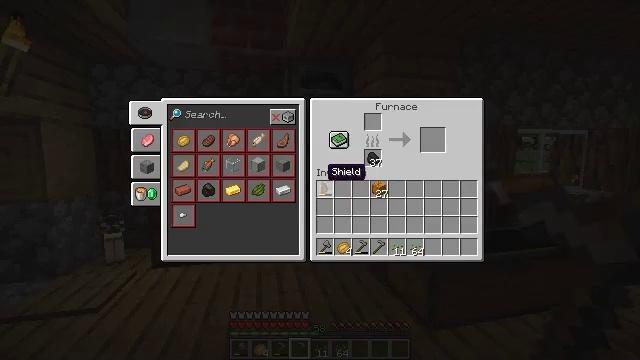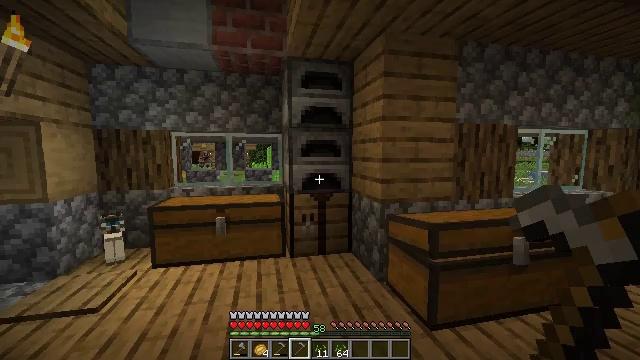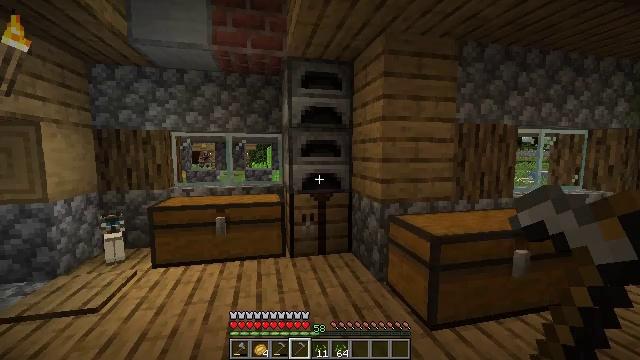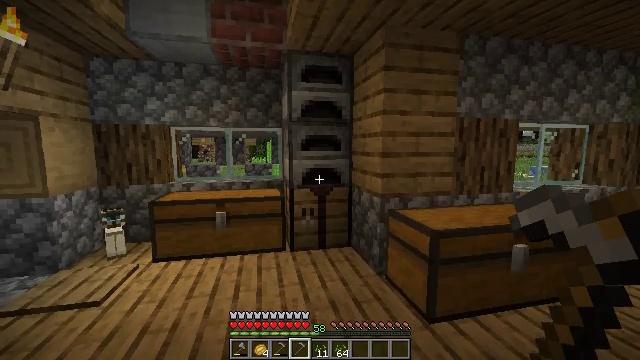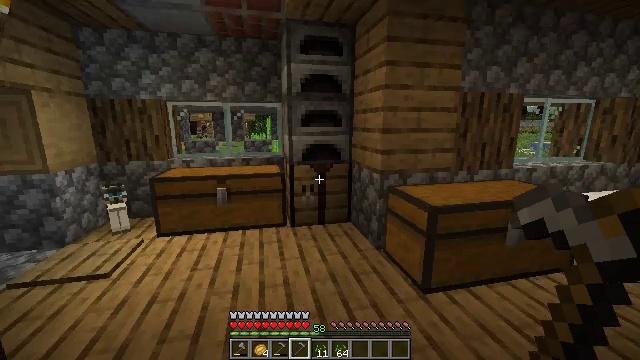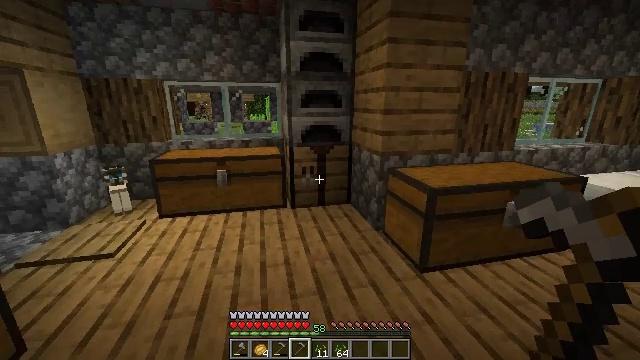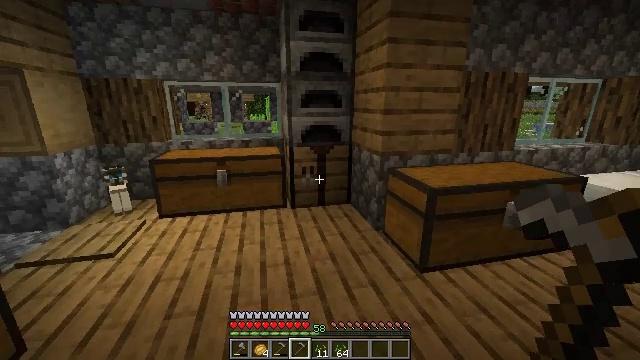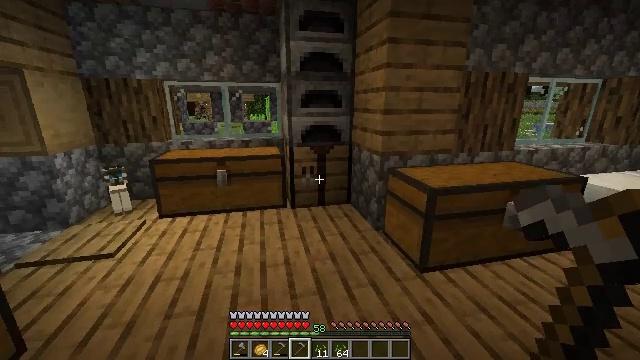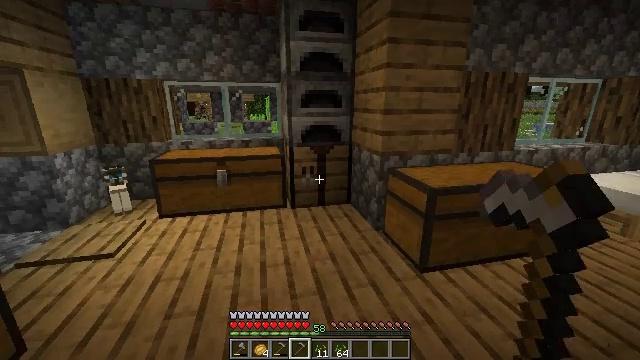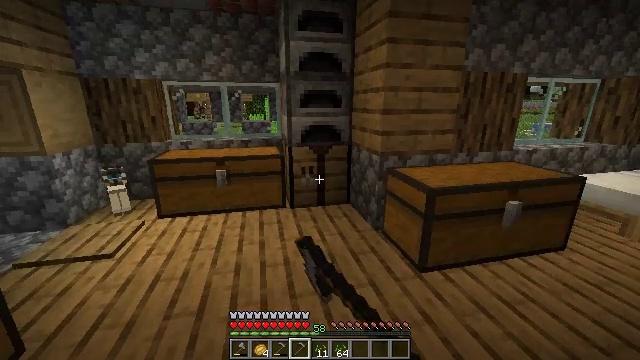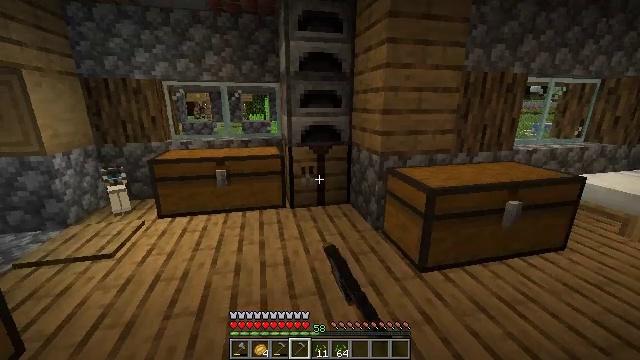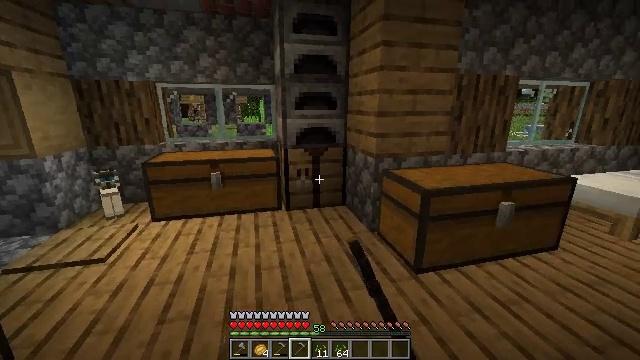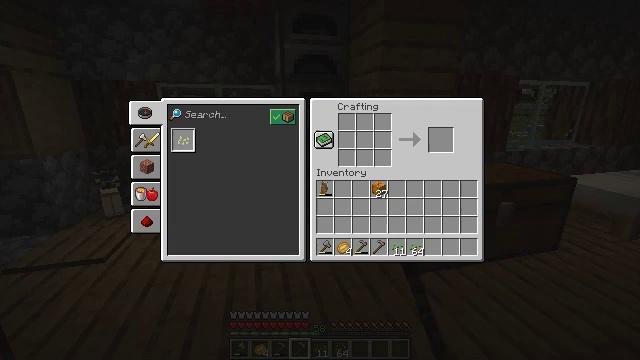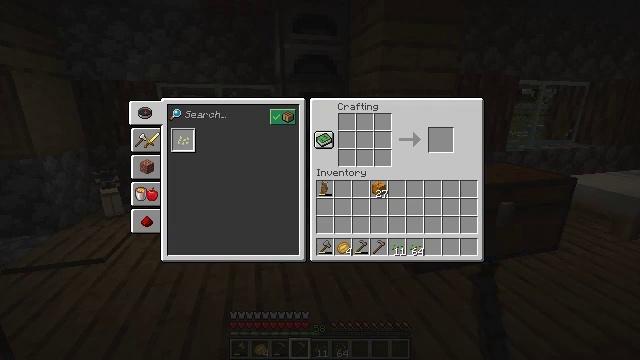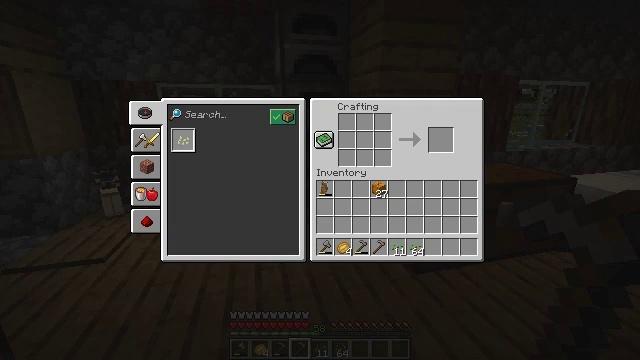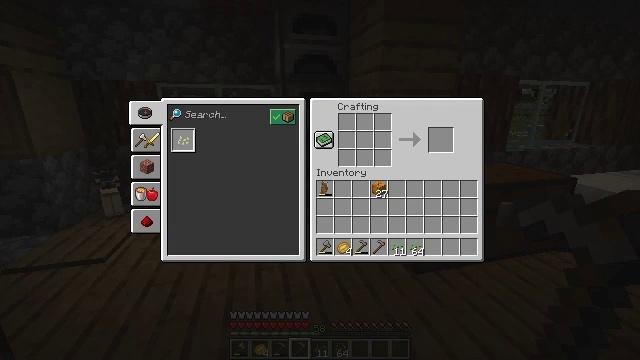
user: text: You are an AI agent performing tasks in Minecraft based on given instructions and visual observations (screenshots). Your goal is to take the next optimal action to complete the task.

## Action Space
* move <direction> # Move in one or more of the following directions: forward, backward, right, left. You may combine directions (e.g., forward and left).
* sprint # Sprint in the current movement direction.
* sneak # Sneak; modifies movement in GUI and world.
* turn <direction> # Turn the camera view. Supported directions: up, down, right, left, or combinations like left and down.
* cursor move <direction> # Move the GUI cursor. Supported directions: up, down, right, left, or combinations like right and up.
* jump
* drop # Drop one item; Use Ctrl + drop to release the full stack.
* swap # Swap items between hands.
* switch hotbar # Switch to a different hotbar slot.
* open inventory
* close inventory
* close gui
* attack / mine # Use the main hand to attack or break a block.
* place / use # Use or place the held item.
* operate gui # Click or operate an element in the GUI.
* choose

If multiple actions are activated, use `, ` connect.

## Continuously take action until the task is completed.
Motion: motion action
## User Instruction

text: Get pumpkin seeds by placing a pumpkin in the crafting table.
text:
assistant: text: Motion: no_op
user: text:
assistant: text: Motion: close gui
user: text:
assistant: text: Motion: turn down, open inventory
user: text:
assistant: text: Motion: turn down, open inventory
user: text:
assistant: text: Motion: turn down
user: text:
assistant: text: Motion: no_op
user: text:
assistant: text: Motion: use / place
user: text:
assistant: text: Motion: use / place
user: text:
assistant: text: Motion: use / place
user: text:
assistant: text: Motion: no_op
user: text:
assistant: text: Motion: turn right
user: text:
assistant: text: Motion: no_op
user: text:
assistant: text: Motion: no_op
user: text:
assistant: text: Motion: no_op
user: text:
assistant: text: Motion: no_op
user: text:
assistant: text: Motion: no_op
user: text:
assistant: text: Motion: no_op
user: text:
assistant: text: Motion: no_op
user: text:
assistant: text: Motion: cursor move left
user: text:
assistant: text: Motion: cursor move left and up
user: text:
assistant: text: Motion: cursor move left and up
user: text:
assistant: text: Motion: cursor move left
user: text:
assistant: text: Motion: cursor move left
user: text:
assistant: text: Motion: no_op
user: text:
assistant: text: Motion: no_op
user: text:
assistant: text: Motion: cursor move left
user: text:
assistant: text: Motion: no_op
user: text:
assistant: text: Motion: operate gui
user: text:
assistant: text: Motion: operate gui
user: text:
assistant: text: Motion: operate gui